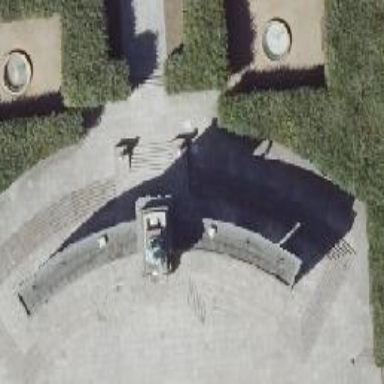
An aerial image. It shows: War memorial steeped in history.